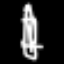
Label: pencil